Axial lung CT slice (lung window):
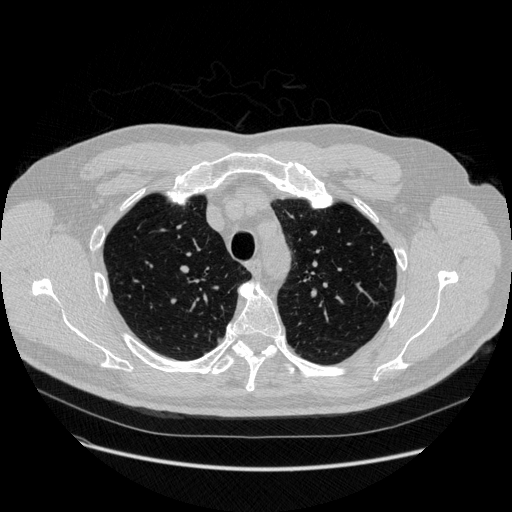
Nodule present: no